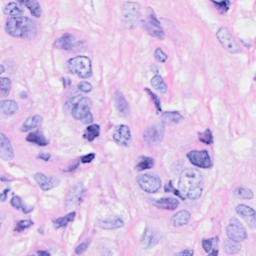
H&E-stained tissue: Breast